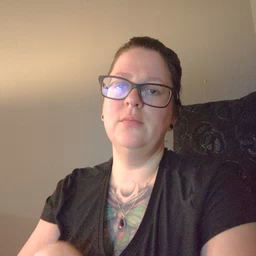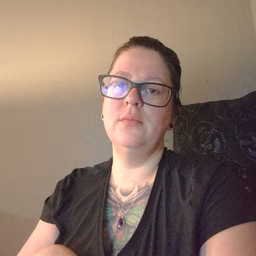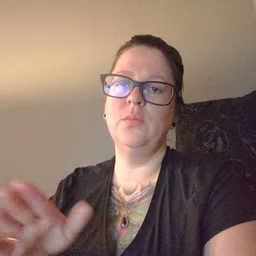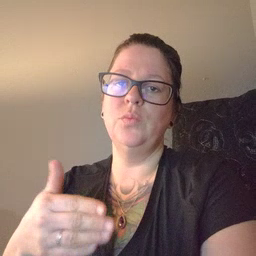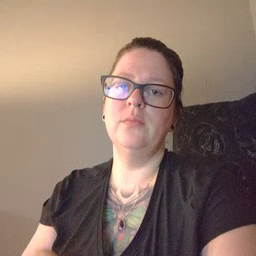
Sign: room